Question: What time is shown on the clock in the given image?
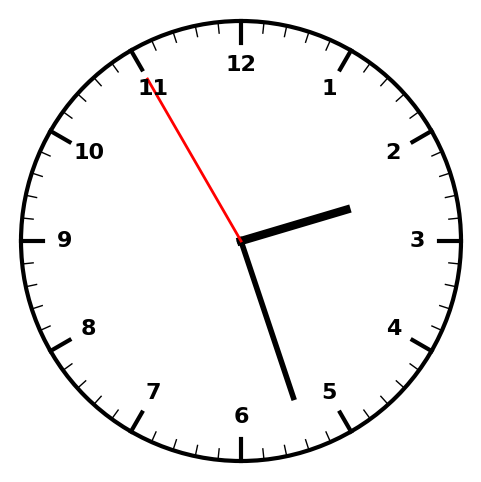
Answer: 02:26:55